Question: I have been given an assignment in which i need to a use JCheckBoxMenuItem and add an image to it on the right side

I've used the setIcon() method.
Created a custom panel and added image to it and then adding the panel to checkbox.
Tried to add panel like below.
'''
JCheckBoxMenuItem item = new JCheckBoxMenuItem();
item.setText("Option1");
JPanel panel = new JPanel(new FlowLayout(FlowLayout.RIGHT));
JLabel label = new JLabel(new ImageIcon(
"C:\Users\abcd\Desktop\facebook.jpg"));
panel.add(label);
item.add(panel);
'''
The above seemed like working but only image on the right side was visible and the checkbox and text were missing.
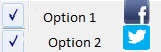
Answer: This can be done with a standard check box menu item, simply by adjusting the horizontal text position.

'''
import java.awt.*;
import java.awt.image.BufferedImage;
import javax.swing.*;
import javax.swing.border.EmptyBorder;
public class CheckBoxMenuItemIconPosition {
private JComponent ui = null;
private JMenuBar mb = null;
CheckBoxMenuItemIconPosition() {
initUI();
}
public void initUI() {
if (ui!=null) return;
ui = new JPanel(new BorderLayout(4,4));
ui.setBorder(new EmptyBorder(40,160,40,160));
}
public JComponent getUI() {
return ui;
}
public JMenuBar getMenuBar() {
if (mb != null) return mb;
mb = new JMenuBar();
JMenu fileMenu = new JMenu("File");
mb.add(fileMenu);
BufferedImage bi = new BufferedImage(20, 20, BufferedImage.TYPE_INT_RGB);
JCheckBoxMenuItem checkBoxMenuItem = new JCheckBoxMenuItem(
"Text", new ImageIcon(bi));
checkBoxMenuItem.setHorizontalTextPosition(SwingConstants.LEFT);
fileMenu.add(checkBoxMenuItem);
return mb;
}
public static void main(String[] args) {
Runnable r = new Runnable() {
@Override
public void run() {
CheckBoxMenuItemIconPosition o = new CheckBoxMenuItemIconPosition();
JFrame f = new JFrame(o.getClass().getSimpleName());
f.setDefaultCloseOperation(JFrame.DISPOSE_ON_CLOSE);
f.setLocationByPlatform(true);
f.setContentPane(o.getUI());
f.setJMenuBar(o.getMenuBar());
f.pack();
f.setMinimumSize(f.getSize());
f.setVisible(true);
}
};
SwingUtilities.invokeLater(r);
}
}
'''